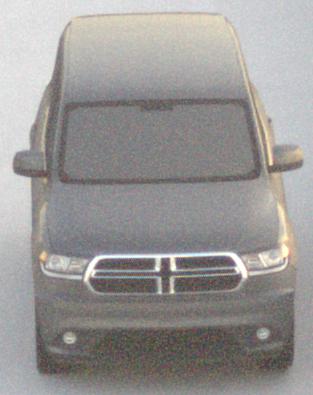
Make: Dodge
Model: Durango
Detailed model: Gen. 3
Model produced from: 2010
Doors: 5
Color: gray
Road condition: dry road
Daytime: sunrise or sunset
Contrast: low contrast